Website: bh-photo
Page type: receipt
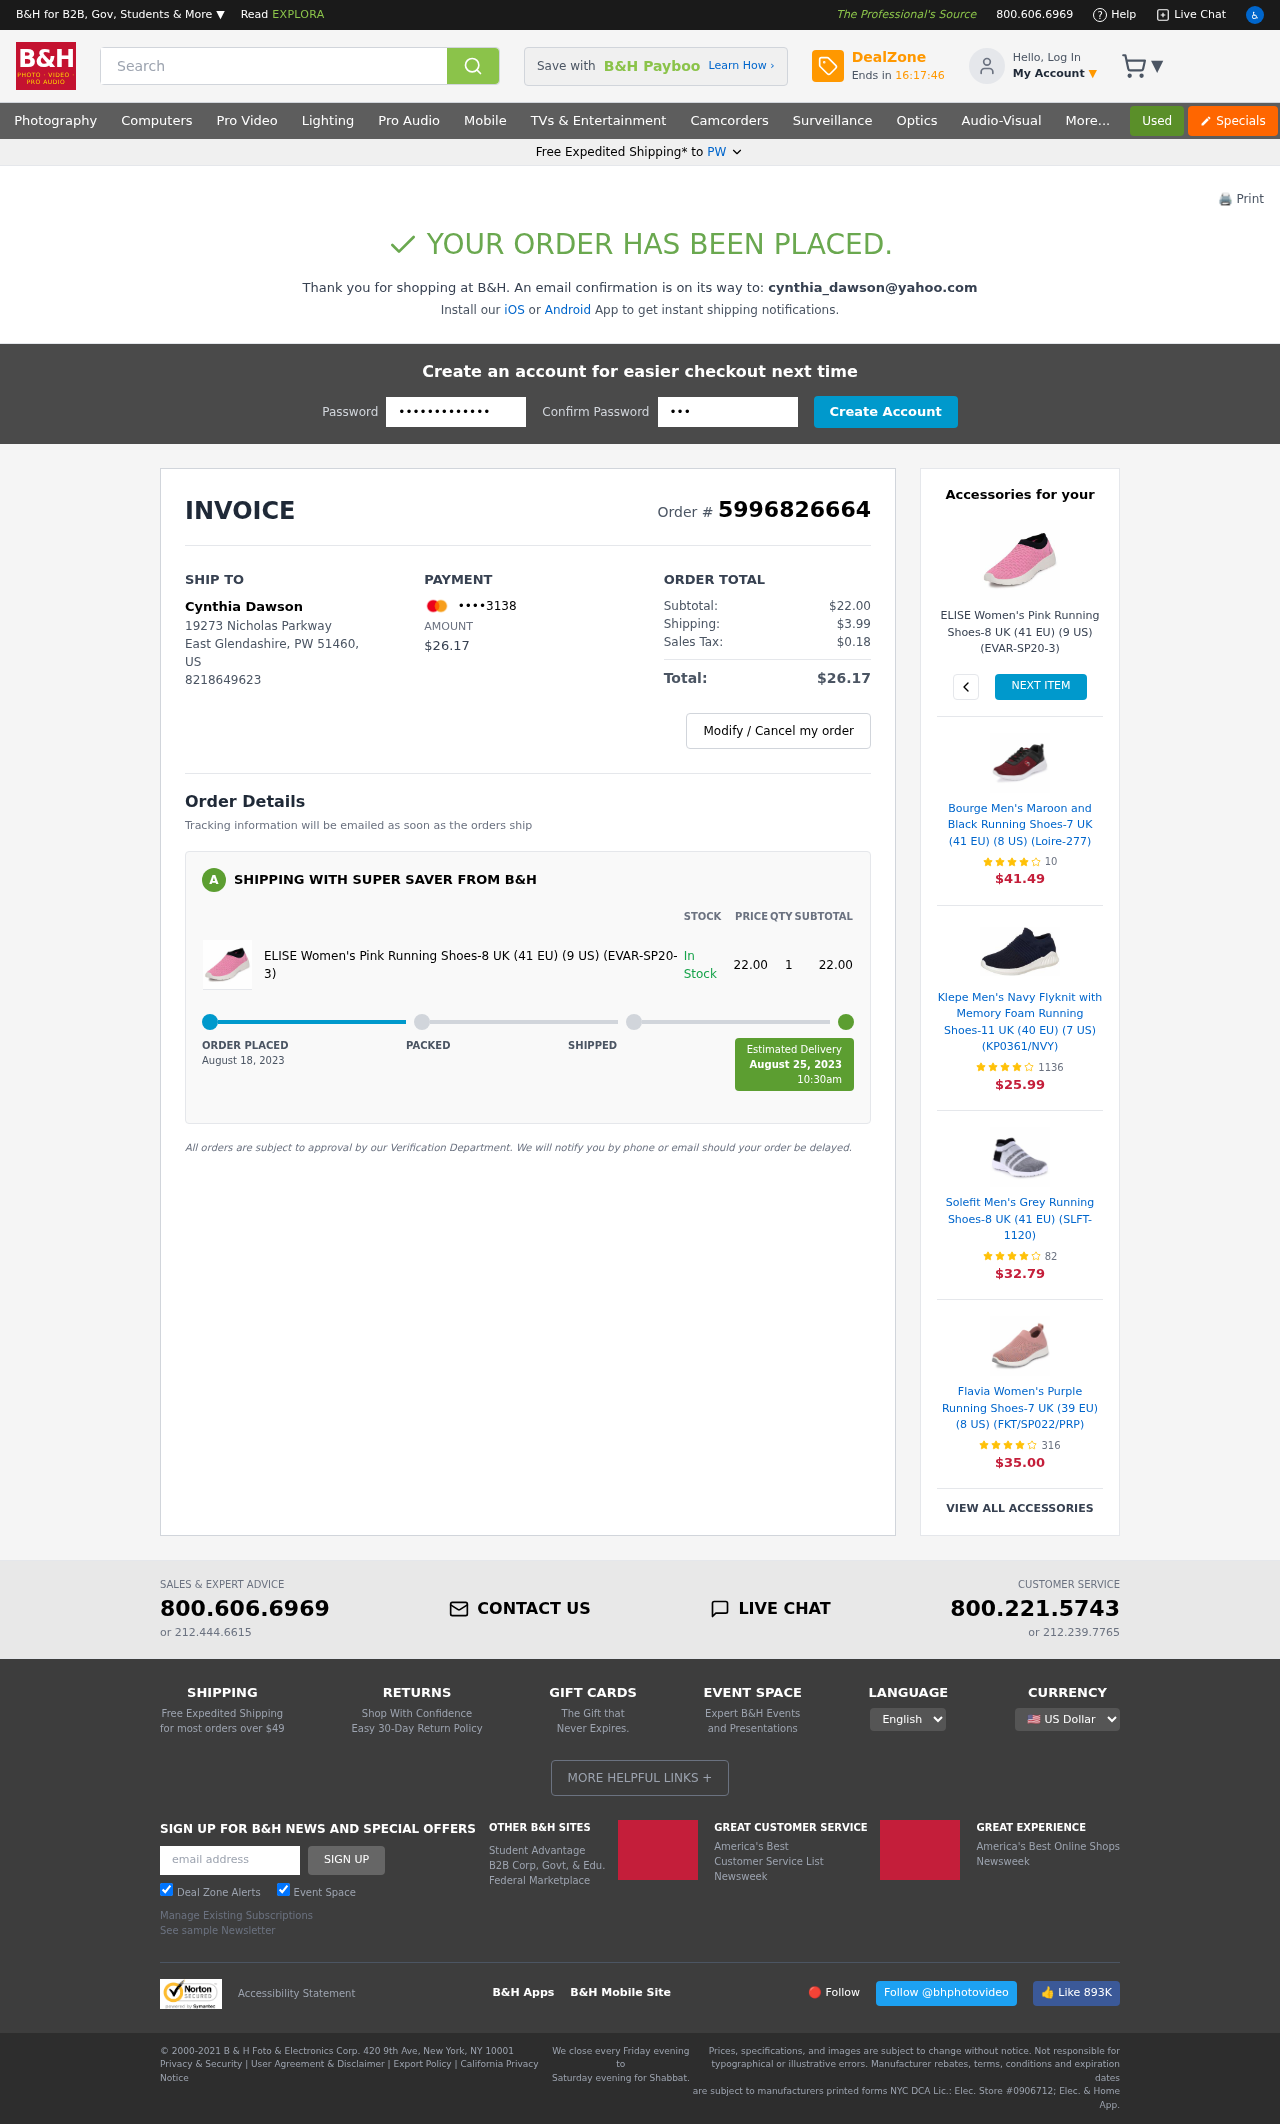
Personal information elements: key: PII_CARD_LAST4
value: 3138
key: PII_CITY
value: East Glendashire
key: PII_EMAIL
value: cynthia_dawson@yahoo.com
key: PII_FULLNAME
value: Cynthia Dawson
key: PII_PHONE
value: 8218649623
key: PII_POSTCODE
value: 51460
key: PII_STATE
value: PW
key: PII_STATE_ABBR
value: PW
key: PII_STREET
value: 19273 Nicholas Parkway
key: PII_COUNTRY_CODE
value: US
Product elements: key: PRODUCT1_NAME
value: ELISE Women's Pink Running Shoes-8 UK (41 EU) (9 US) (EVAR-SP20-3)
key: PRODUCT1_PRICE
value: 22
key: PRODUCT1_QUANTITY
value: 1
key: PRODUCT1_NAME2
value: ELISE Women's Pink Running Shoes-8 UK (41 EU) (9 US) (EVAR-SP20-3)
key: PRODUCT2_NAME
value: Bourge Men's Maroon and Black Running Shoes-7 UK (41 EU) (8 US) (Loire-277)
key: PRODUCT2_NUM_RATINGS
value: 10
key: PRODUCT2_PRICE
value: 41.49
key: PRODUCT3_NAME
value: Klepe Men's Navy Flyknit with Memory Foam Running Shoes-11 UK (40 EU) (7 US) (KP0361/NVY)
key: PRODUCT3_NUM_RATINGS
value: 1136
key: PRODUCT3_PRICE
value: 25.99
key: PRODUCT4_NAME
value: Solefit Men's Grey Running Shoes-8 UK (41 EU) (SLFT-1120)
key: PRODUCT4_NUM_RATINGS
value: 82
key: PRODUCT4_PRICE
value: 32.79
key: PRODUCT5_NAME
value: Flavia Women's Purple Running Shoes-7 UK (39 EU) (8 US) (FKT/SP022/PRP)
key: PRODUCT5_NUM_RATINGS
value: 316
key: PRODUCT5_PRICE
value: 35.00
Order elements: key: ORDER_ID
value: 5996826664
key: ORDER_TOTAL
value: $26.17
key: ORDER_SUBTOTAL
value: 22.00
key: ORDER_SUBTOTAL
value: $22.00
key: ORDER_SHIPPING_COST
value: $3.99
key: ORDER_TAX
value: $0.18
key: ORDER_DATE
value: August 18, 2023
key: ORDER_DELIVERY_DATE
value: August 25, 2023
Search elements: key: HEADER_SEARCH
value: Search